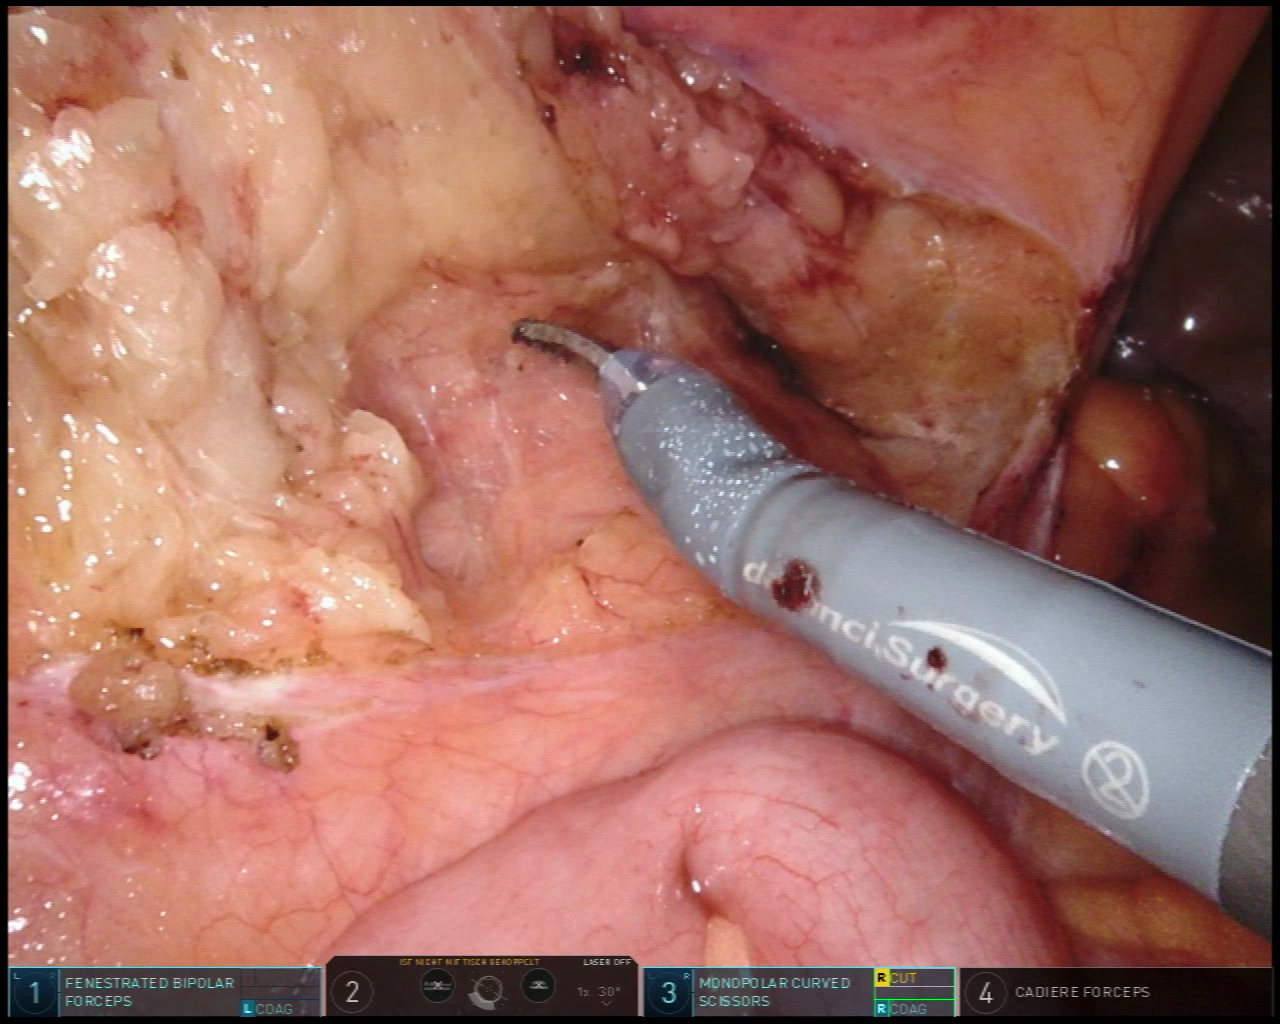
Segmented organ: small_intestine
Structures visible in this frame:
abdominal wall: yes
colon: no
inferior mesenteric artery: no
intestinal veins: no
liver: no
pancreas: no
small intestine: yes
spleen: no
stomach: no
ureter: no
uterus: no
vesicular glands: no